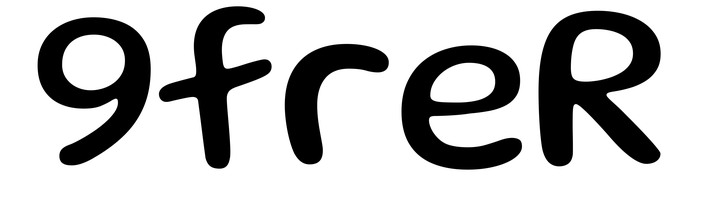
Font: Gluten_Regular